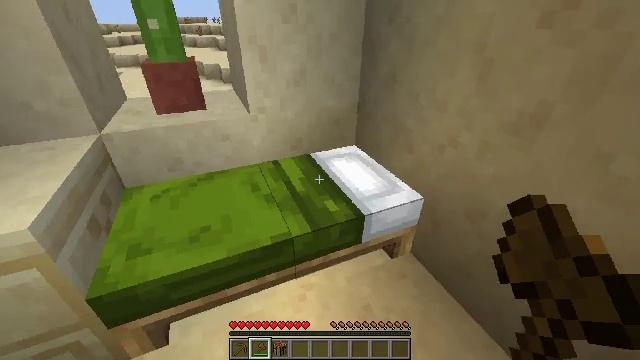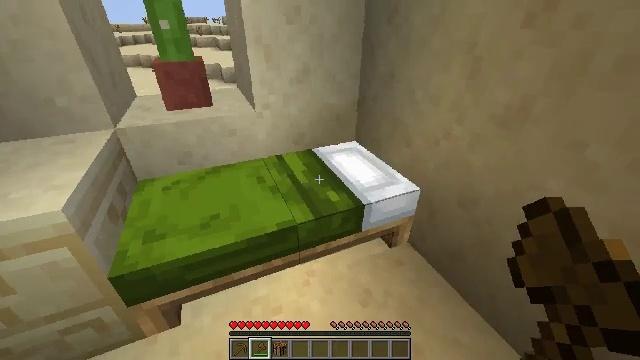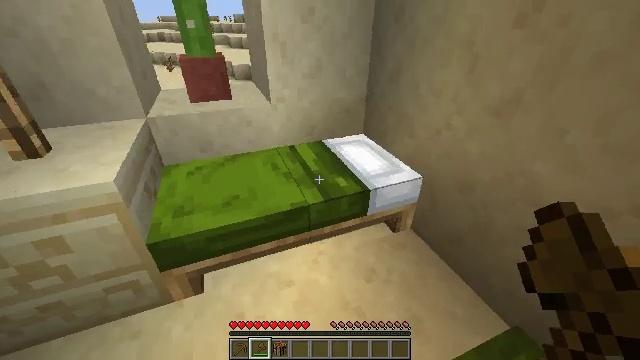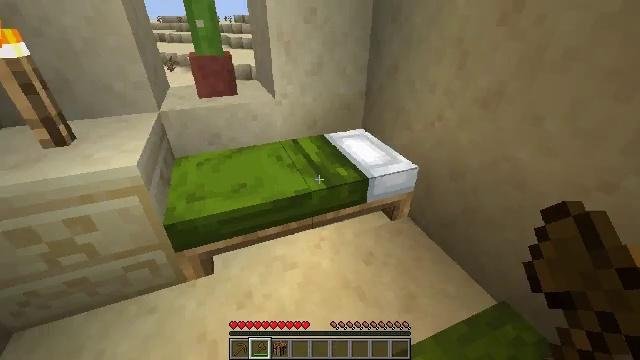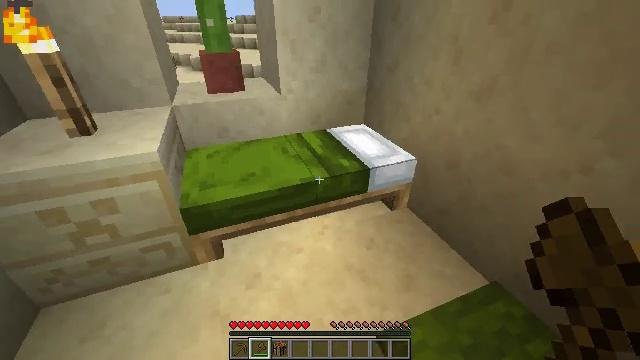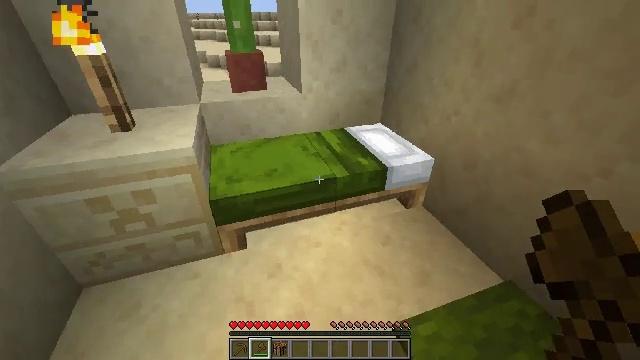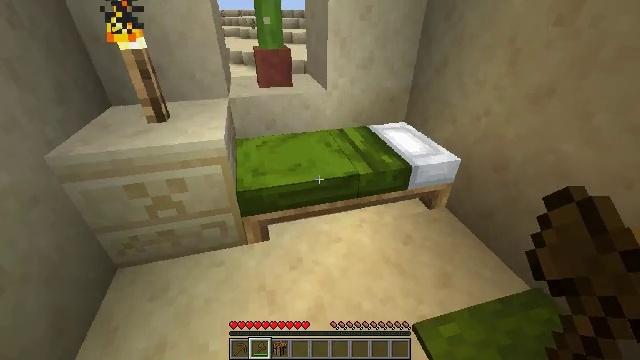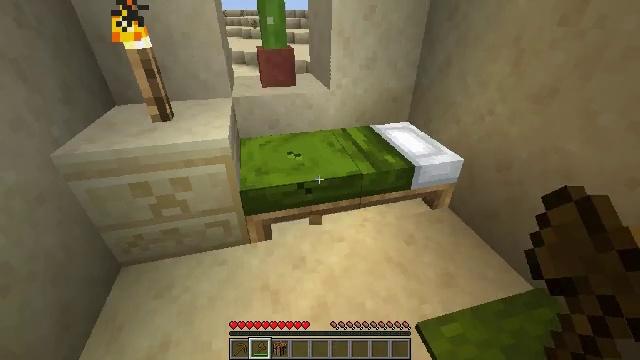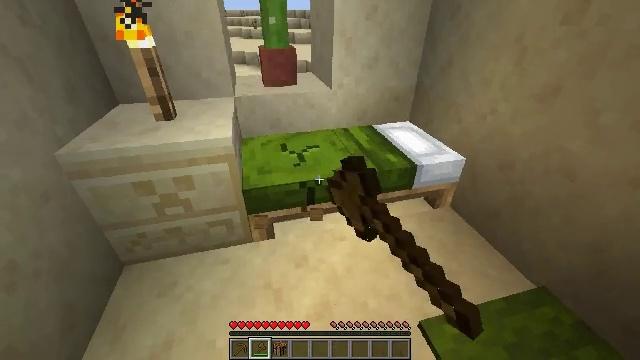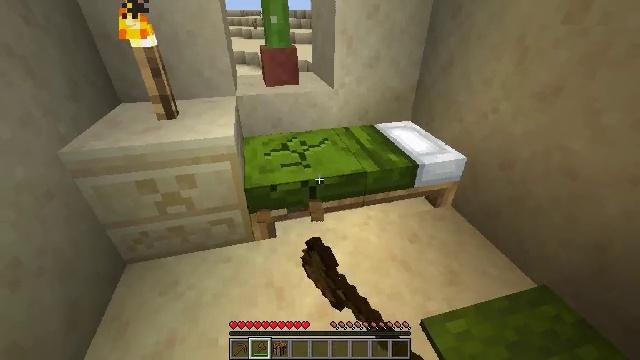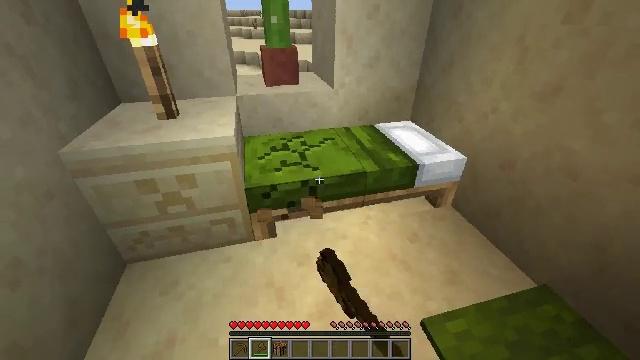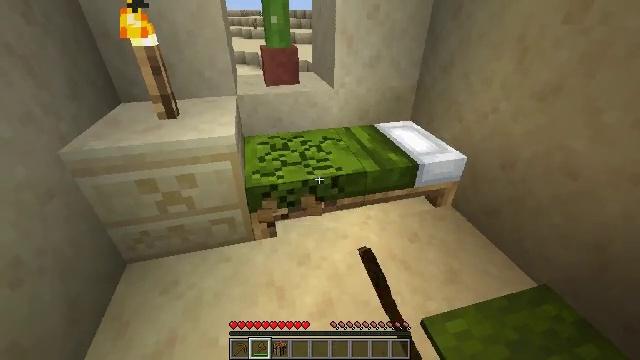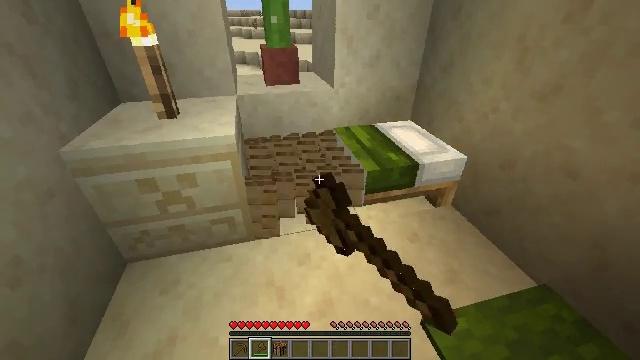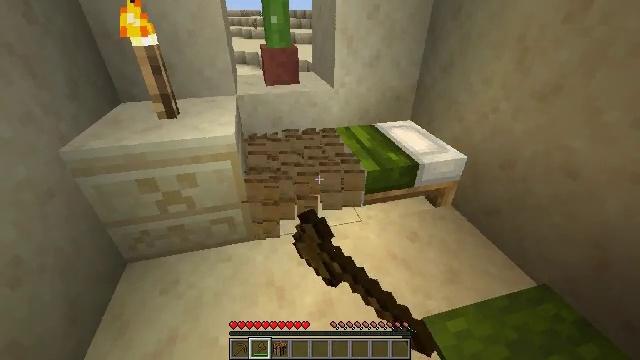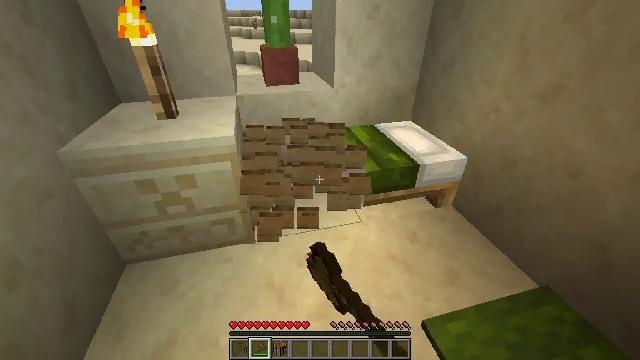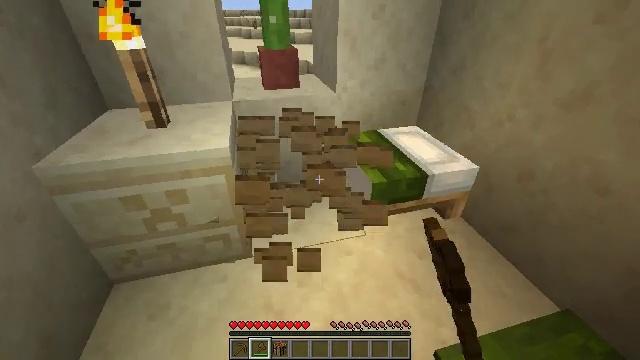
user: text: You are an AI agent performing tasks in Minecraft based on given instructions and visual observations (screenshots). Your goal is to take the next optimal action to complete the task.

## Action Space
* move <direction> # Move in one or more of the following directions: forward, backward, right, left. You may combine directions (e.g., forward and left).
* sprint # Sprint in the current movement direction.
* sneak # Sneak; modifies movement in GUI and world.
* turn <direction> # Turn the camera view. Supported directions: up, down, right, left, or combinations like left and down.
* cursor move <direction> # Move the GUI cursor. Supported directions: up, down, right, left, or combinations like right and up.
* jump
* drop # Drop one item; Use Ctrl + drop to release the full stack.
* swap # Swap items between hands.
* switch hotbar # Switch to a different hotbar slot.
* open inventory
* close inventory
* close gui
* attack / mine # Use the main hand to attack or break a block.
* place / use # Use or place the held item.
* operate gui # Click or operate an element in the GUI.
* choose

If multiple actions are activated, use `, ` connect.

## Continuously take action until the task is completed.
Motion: motion action
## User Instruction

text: Dismantle the green bed for relocation.
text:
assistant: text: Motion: move back
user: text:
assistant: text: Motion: move back, turn left
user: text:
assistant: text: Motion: move back
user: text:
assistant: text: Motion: move back
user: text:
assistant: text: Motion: move back, turn left
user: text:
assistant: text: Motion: move back, turn left
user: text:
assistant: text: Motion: attack / mine
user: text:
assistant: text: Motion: attack / mine
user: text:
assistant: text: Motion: attack / mine
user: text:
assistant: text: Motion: attack / mine
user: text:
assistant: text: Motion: attack / mine
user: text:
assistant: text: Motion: attack / mine
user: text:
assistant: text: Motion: attack / mine
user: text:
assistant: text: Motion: move forward, attack / mine
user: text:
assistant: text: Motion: move forward, attack / mine
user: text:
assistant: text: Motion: move forward, attack / mine
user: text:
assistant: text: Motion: move forward, attack / mine
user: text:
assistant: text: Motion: attack / mine